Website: apple
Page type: payment
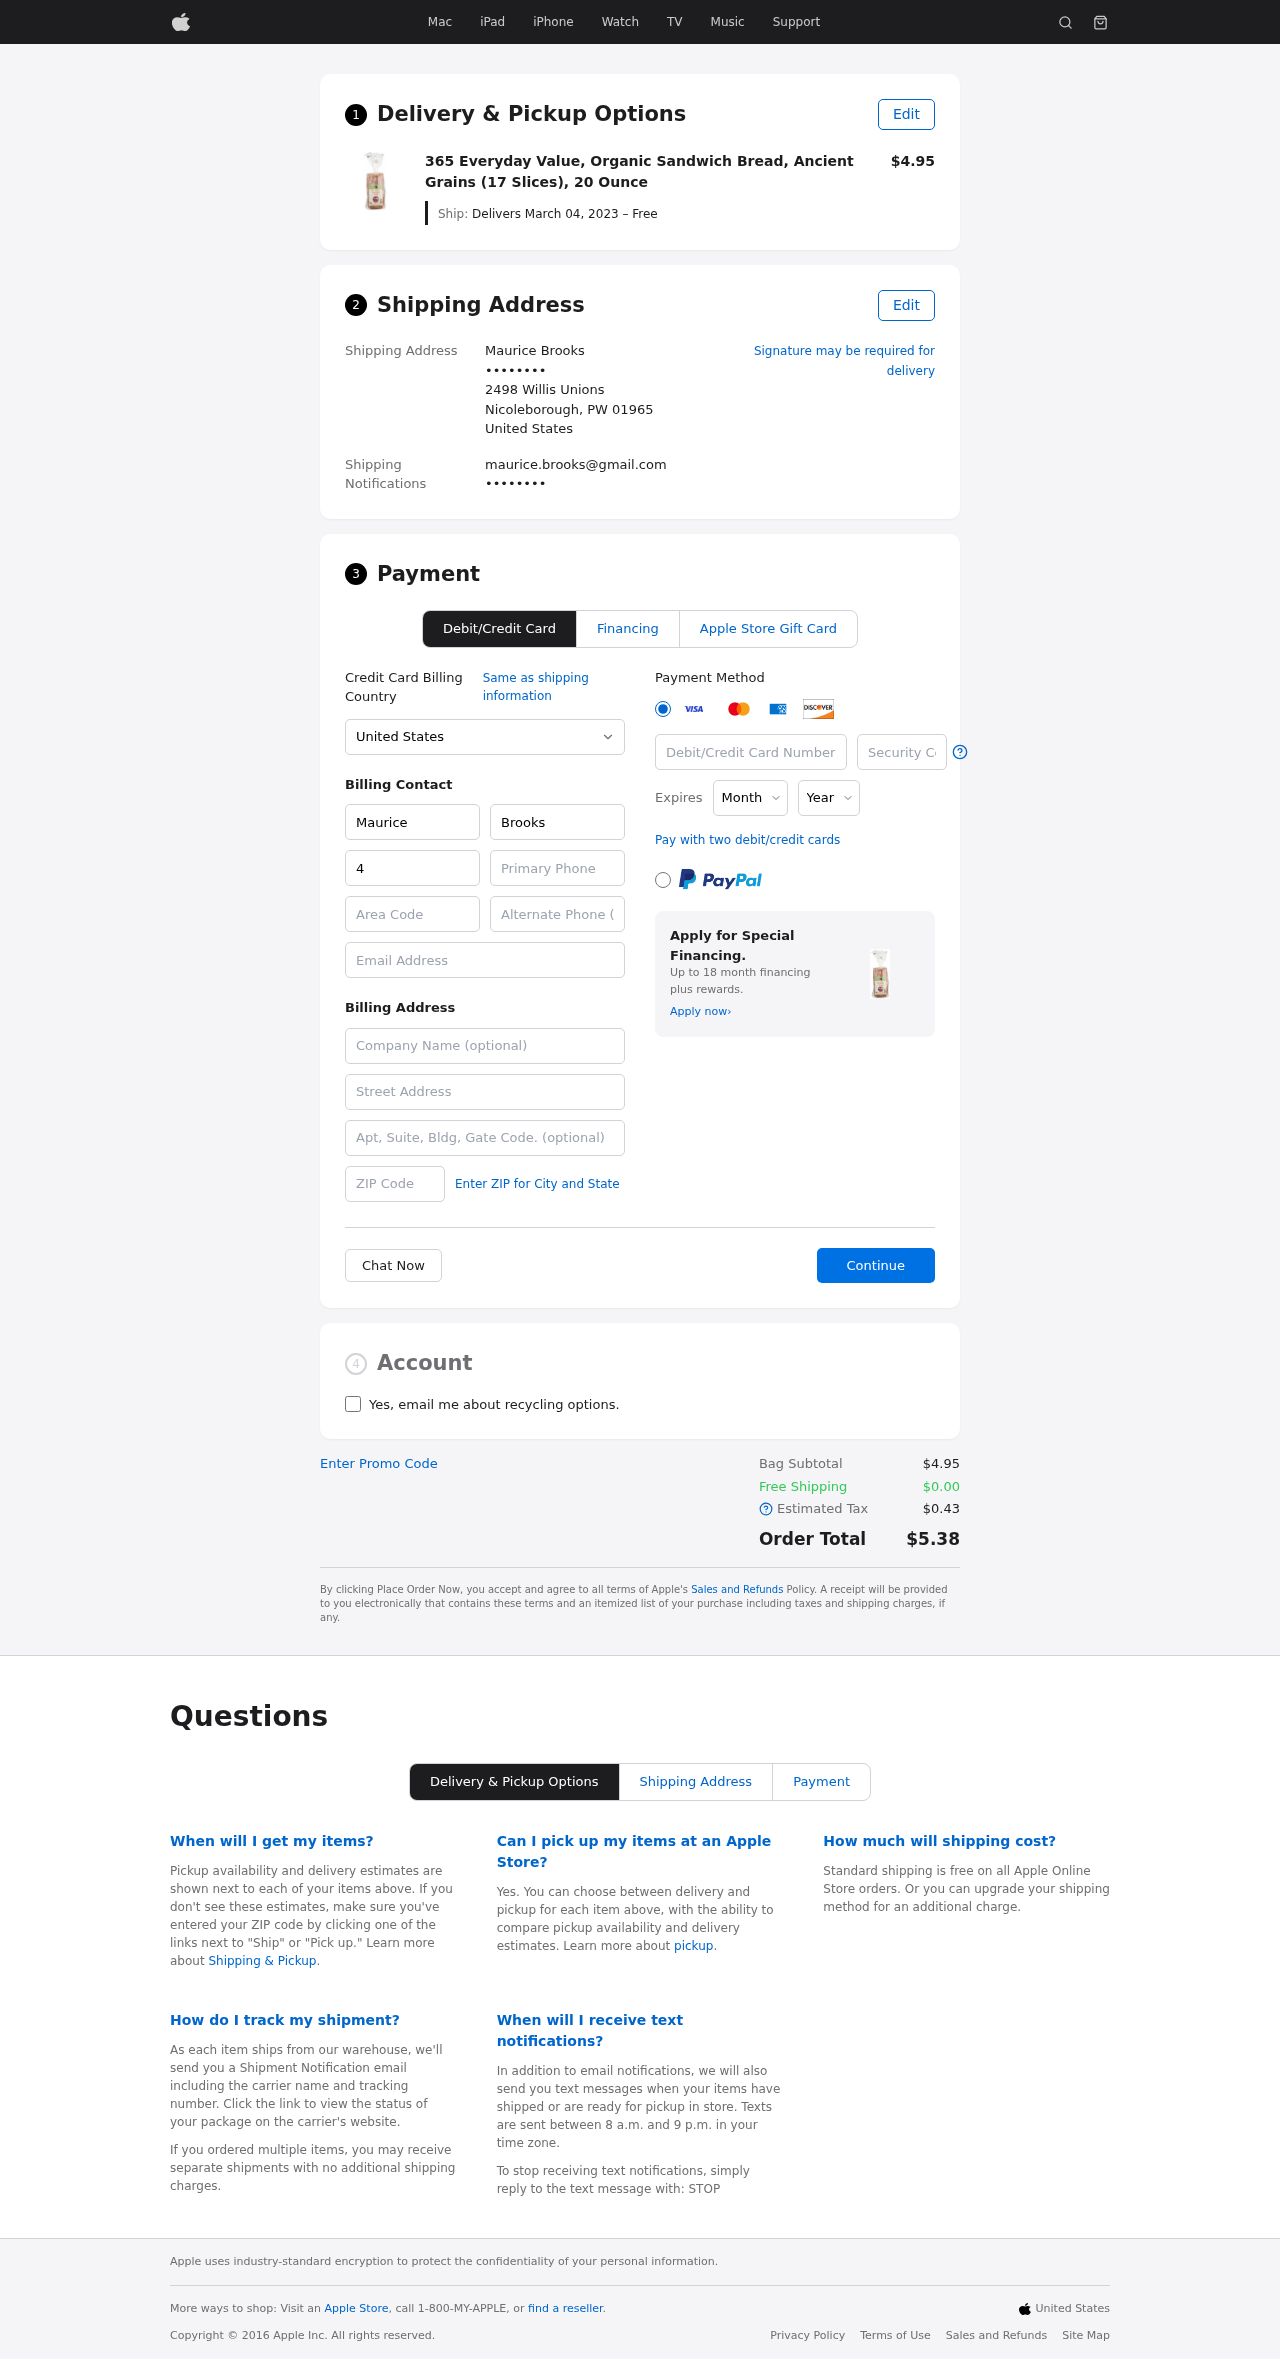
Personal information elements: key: PII_CARD_CVV
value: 7337
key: PII_CARD_EXPIRY_MONTH
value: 08
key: PII_CARD_EXPIRY_YEAR
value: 29
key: PII_CARD_NUMBER
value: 3746 6874 9255 545
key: PII_CITY_STATE_ZIP
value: Nicoleborough, PW 01965
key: PII_COUNTRY
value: United States
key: PII_EMAIL
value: maurice.brooks@gmail.com
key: PII_EMAIL2
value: maurice.brooks@gmail.com
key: PII_FIRSTNAME
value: Maurice
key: PII_FULLNAME
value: Maurice Brooks
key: PII_LASTNAME
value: Brooks
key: PII_PHONE3
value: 4607174220
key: PII_PHONE_ALT
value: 4925119179
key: PII_PHONE_ALT_AREA
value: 492
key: PII_PHONE_AREA
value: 460
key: PII_SECURITY_CODE
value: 0008
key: PII_STREET
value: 2498 Willis Unions
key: PII_PHONE
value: ••••••••
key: PII_PHONE2
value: ••••••••
Product elements: key: PRODUCT1_NAME
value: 365 Everyday Value, Organic Sandwich Bread, Ancient Grains (17 Slices), 20 Ounce
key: PRODUCT1_PRICE
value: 4.95
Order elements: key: ORDER_DELIVERY_DATE
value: Delivers March 04, 2023 – Free
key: ORDER_SUBTOTAL
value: $4.95
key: ORDER_SHIPPING_COST
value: $0.00
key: ORDER_TAX
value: $0.43
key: ORDER_TOTAL
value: $5.38